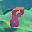
Label: 8